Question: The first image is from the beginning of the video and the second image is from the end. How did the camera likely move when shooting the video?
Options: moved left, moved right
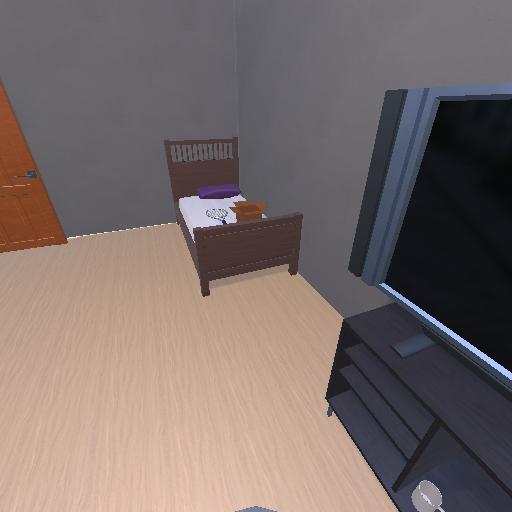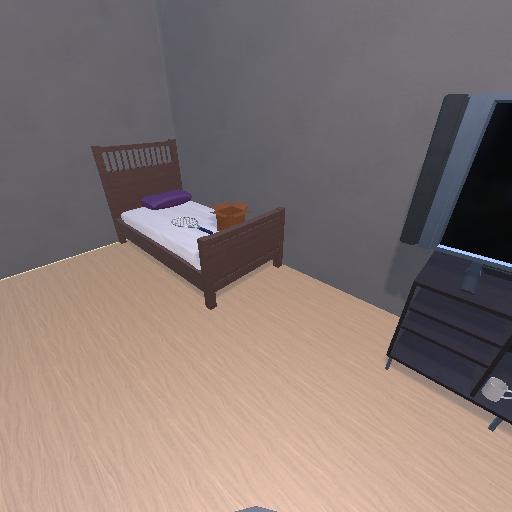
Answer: moved left